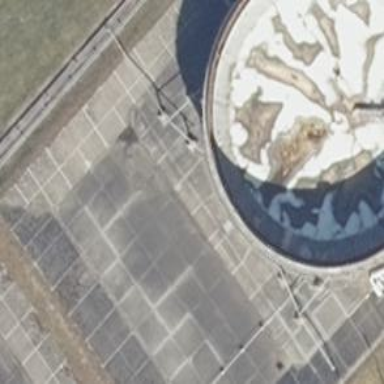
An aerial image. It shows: Storage tank which is man-made.